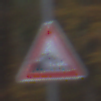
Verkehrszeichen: Ufer
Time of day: SunriseSunset
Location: Outdoor (Nature)
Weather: PartlyCloudy
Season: Autumn
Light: Natural